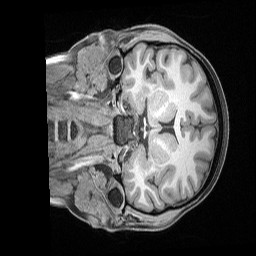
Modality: T1w
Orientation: coronal
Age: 25
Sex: female
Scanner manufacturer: siemens
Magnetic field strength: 3 T
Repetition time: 2.17 s
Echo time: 0.00169 s